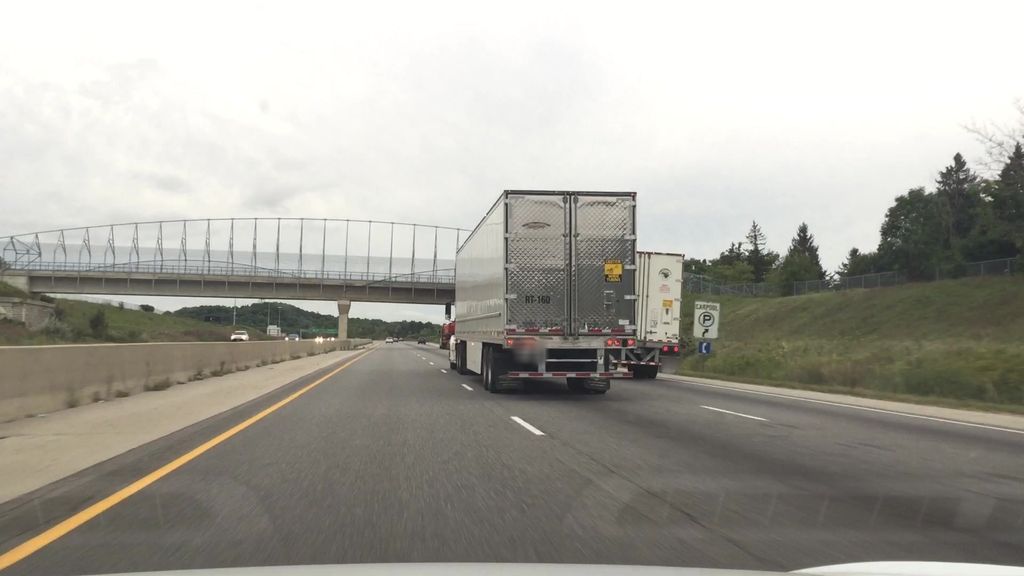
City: kitchener-waterloo